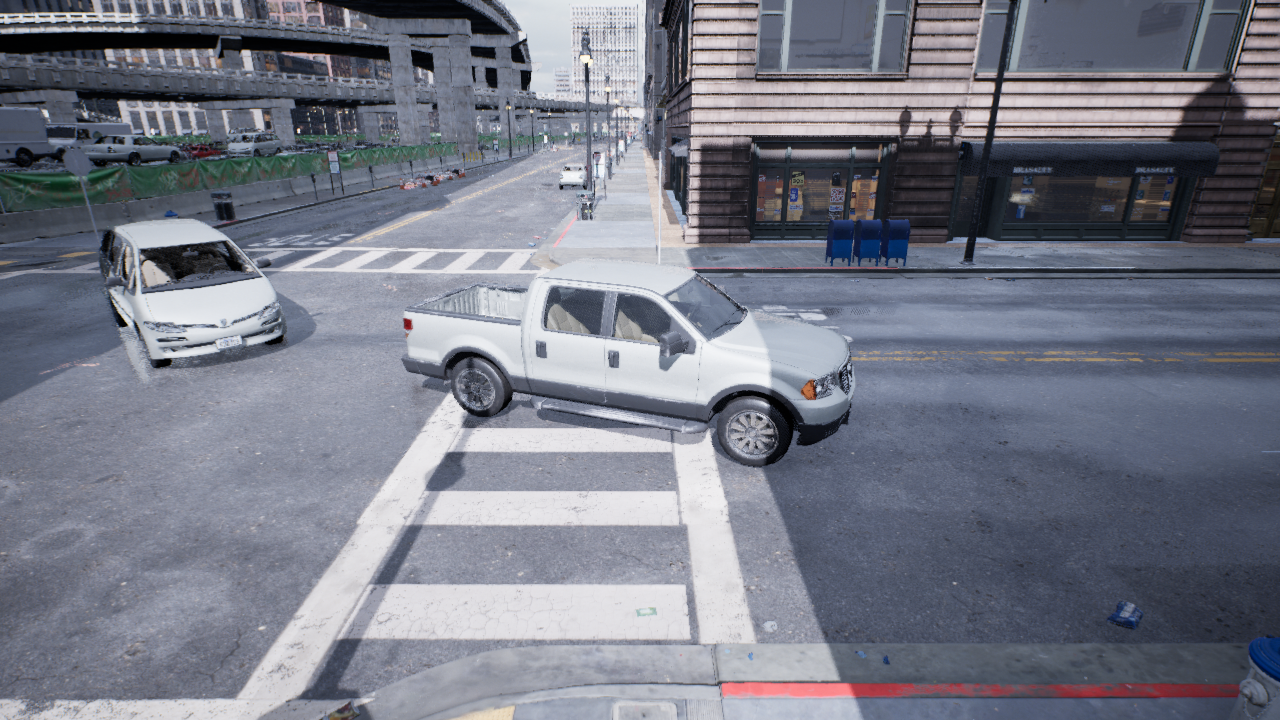
Venue: intersection
Lighting: overcast
Vehicle rig: pickup